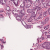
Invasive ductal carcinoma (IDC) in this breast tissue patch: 1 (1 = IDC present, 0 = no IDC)